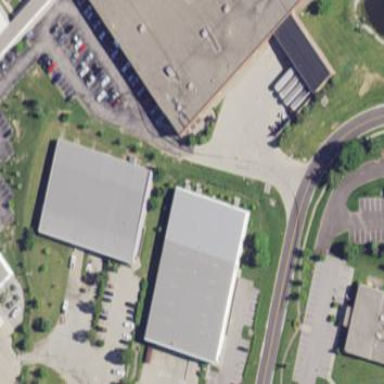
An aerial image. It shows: Industrial building used for logistics.